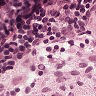
Metastatic tissue present: no